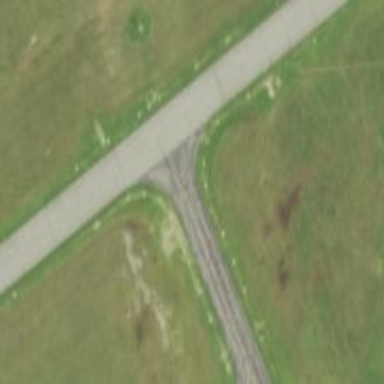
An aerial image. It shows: Asphalt taxiway at the airport.